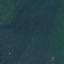
Label: Forest